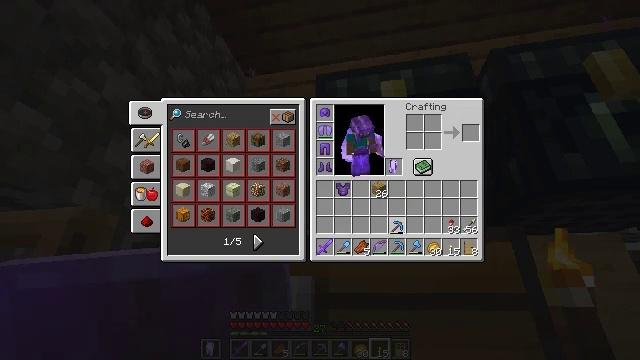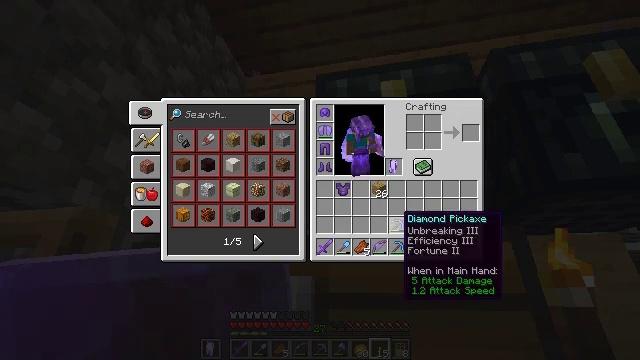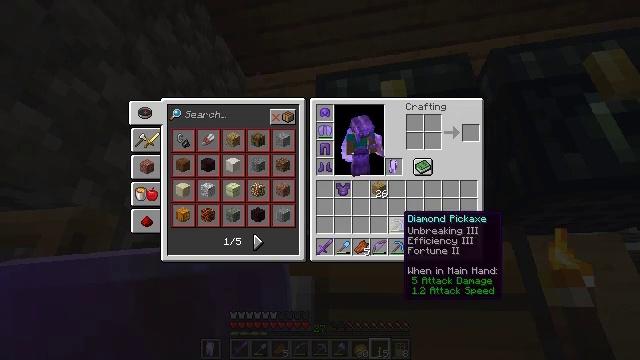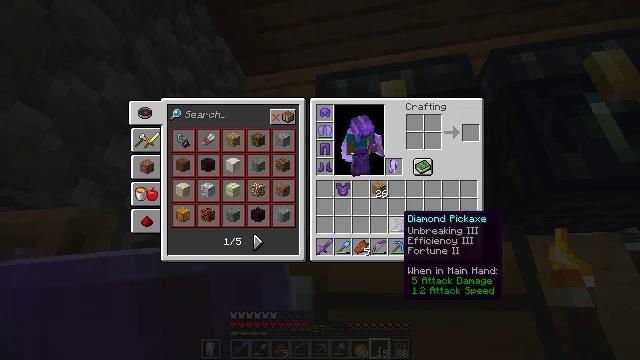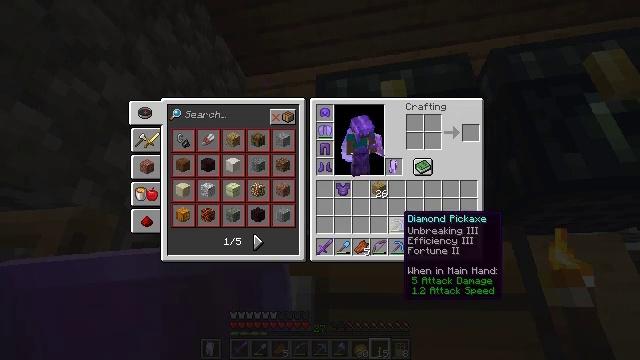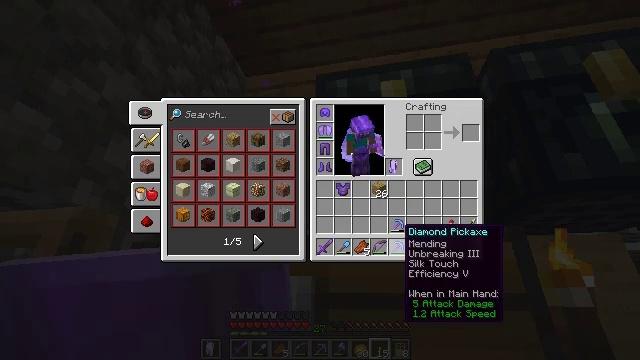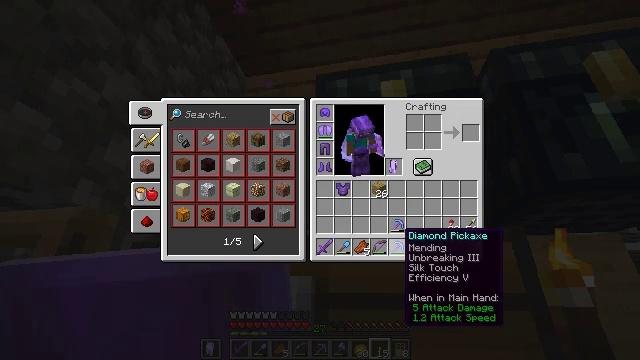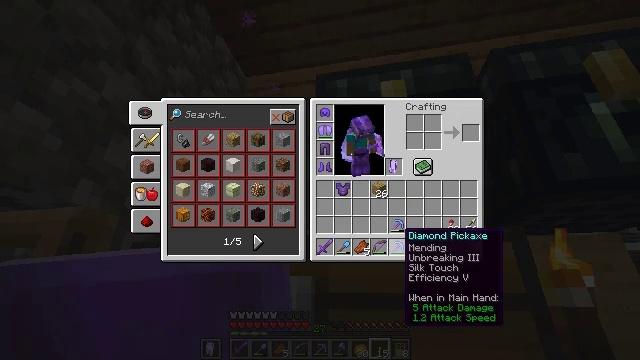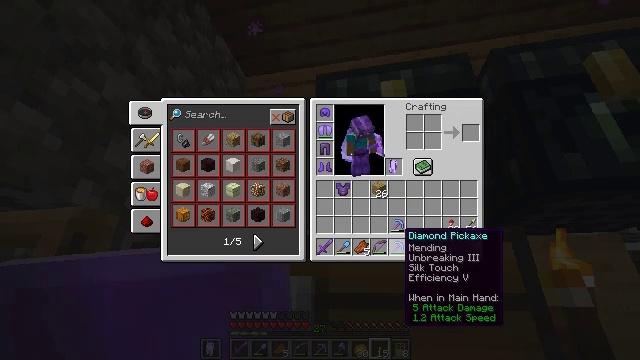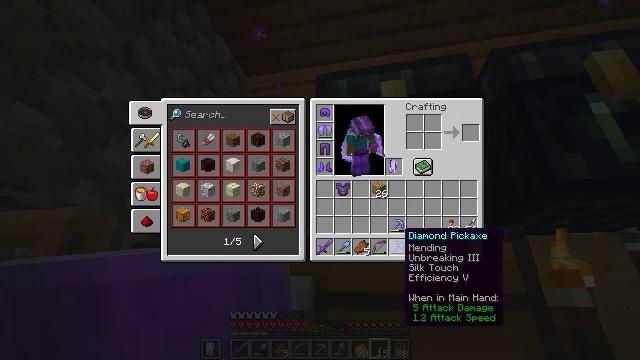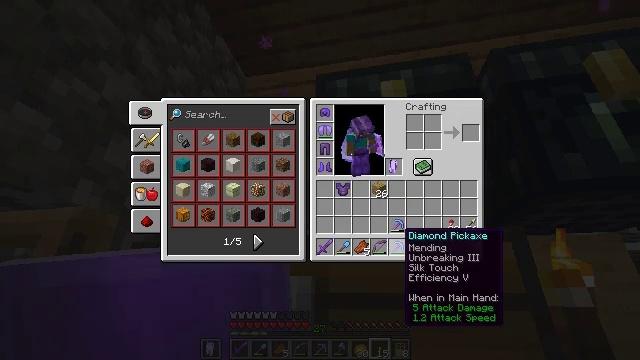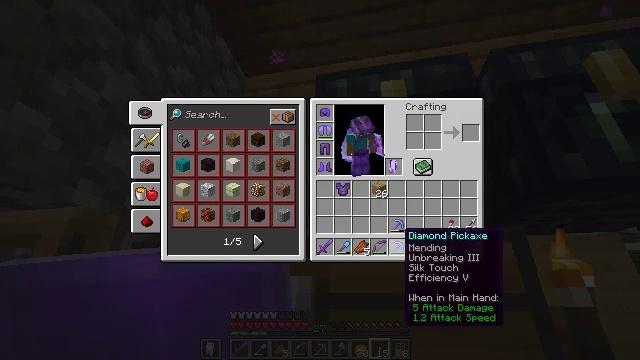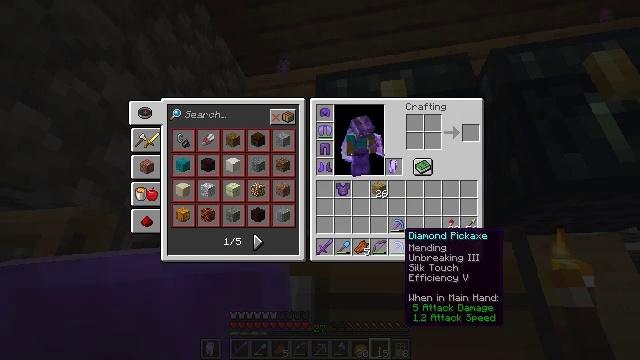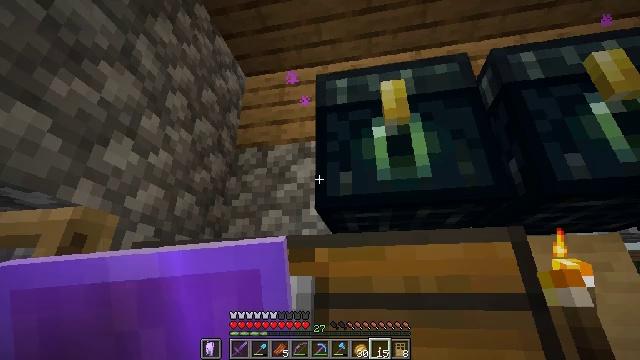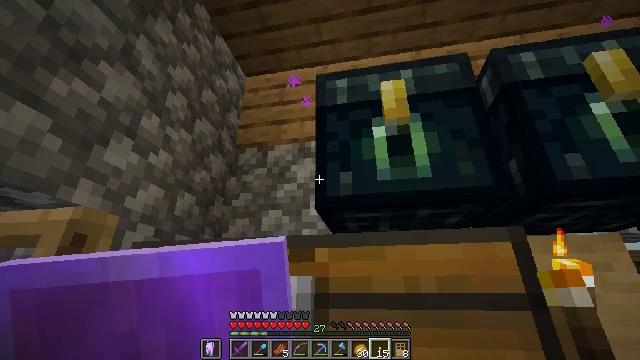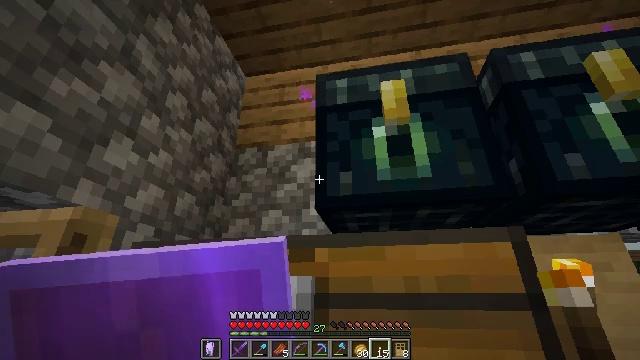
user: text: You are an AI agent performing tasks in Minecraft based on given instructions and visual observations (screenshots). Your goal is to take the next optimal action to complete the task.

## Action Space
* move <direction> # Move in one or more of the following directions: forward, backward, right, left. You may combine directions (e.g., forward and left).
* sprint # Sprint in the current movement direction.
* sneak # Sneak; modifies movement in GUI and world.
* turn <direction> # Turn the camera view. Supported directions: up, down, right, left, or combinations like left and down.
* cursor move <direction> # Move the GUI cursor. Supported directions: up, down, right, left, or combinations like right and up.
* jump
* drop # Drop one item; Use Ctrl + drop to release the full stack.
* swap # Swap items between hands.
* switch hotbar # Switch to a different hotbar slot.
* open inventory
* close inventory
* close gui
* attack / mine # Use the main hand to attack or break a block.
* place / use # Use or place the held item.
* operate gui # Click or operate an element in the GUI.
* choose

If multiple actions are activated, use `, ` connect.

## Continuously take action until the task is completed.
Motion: motion action
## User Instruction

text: Retrieve the ender chest safely.
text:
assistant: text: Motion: no_op
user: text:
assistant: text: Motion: no_op
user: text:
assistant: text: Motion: no_op
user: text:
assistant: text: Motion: no_op
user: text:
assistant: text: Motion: cursor move down
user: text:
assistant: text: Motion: no_op
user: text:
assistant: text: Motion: no_op
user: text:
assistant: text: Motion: no_op
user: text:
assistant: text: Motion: no_op
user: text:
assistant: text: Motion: no_op
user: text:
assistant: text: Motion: no_op
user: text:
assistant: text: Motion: no_op
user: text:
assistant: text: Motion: no_op
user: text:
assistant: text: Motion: close gui
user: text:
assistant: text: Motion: no_op
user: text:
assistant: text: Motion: turn right
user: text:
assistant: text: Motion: turn right
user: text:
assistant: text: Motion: no_op
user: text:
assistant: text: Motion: no_op
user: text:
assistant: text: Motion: no_op
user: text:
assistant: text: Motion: no_op
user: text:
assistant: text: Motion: no_op
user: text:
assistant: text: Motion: no_op
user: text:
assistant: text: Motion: no_op
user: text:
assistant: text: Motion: no_op
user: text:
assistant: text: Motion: no_op
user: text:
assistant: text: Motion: no_op
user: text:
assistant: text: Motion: turn right
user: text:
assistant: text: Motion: turn right
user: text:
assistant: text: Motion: turn right